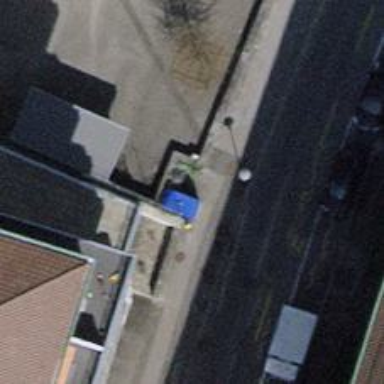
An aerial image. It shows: Recycling container for green waste found in recycling facility.